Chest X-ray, AP view. Patient: 34 years old, sex M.
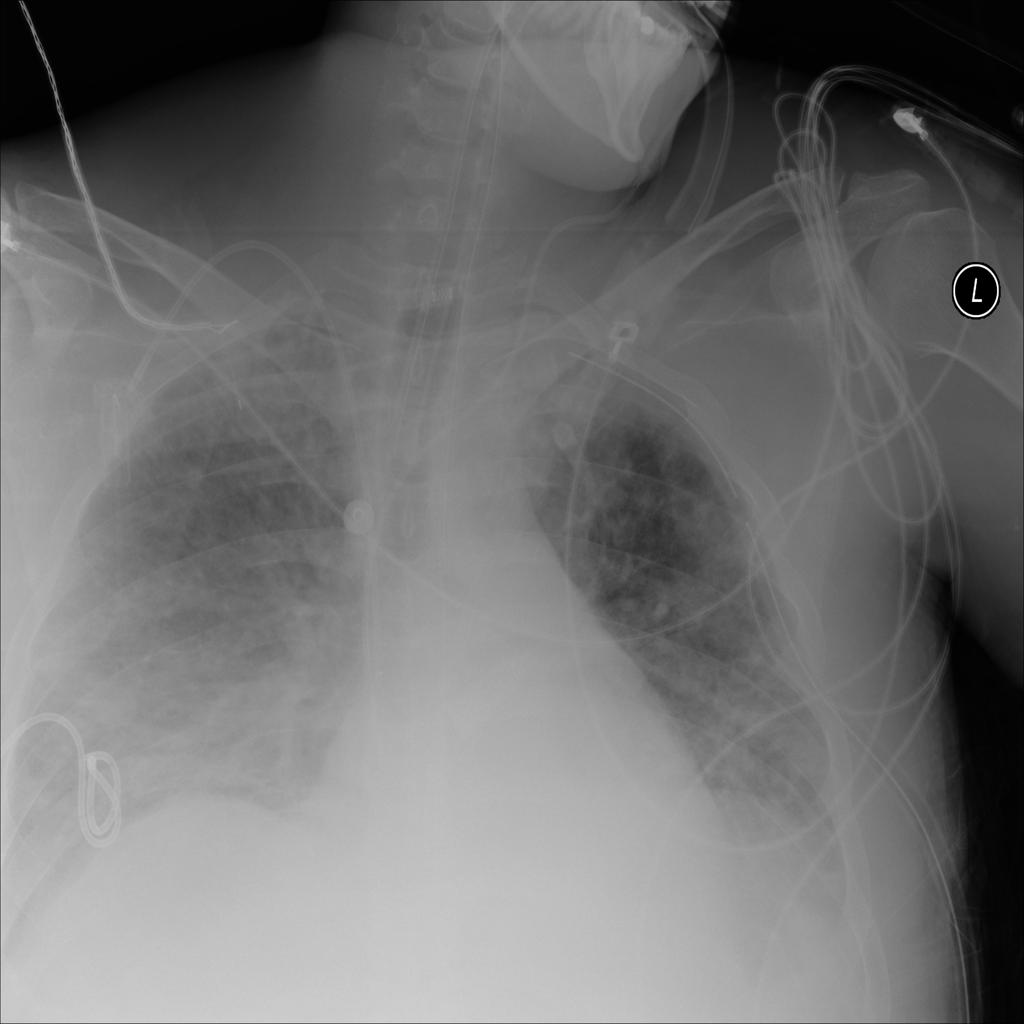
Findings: No Finding